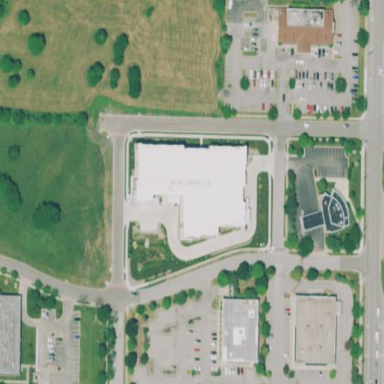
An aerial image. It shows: Building that serves as storage rental shop.